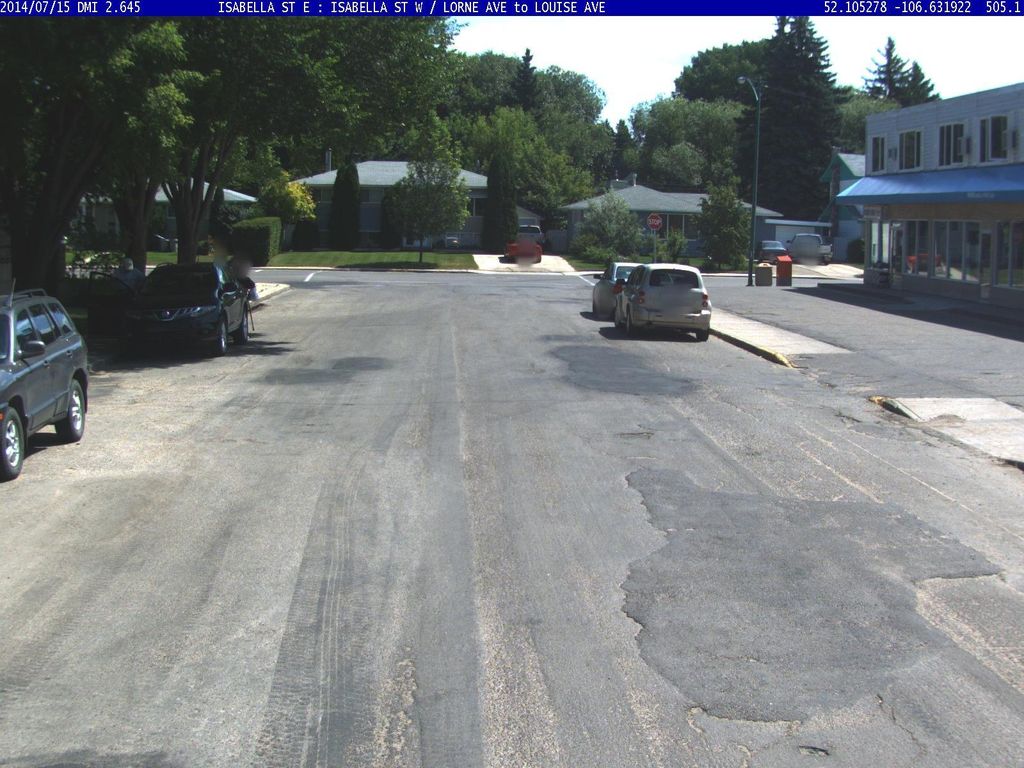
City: saskatoon